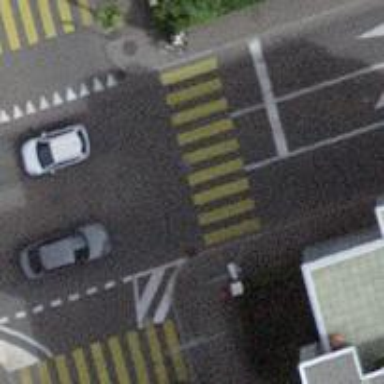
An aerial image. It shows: Road crossing with traffic signals.